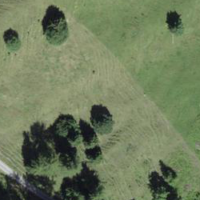
EUNIS habitat code: 23
Species observed at this site:
Caltha palustris